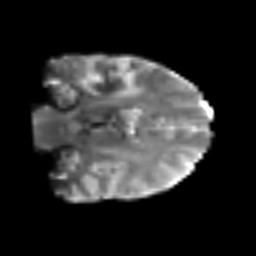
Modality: T2w
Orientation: coronal
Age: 49
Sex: male
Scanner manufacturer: siemens
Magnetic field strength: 3 T
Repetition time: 6.1 s
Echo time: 0.101 s